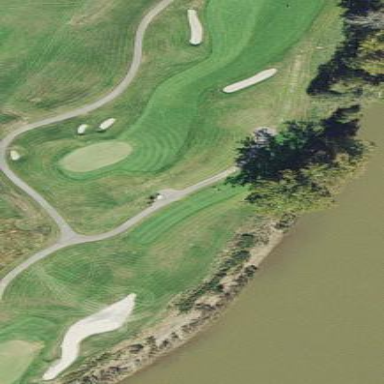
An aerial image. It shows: Golf tee.